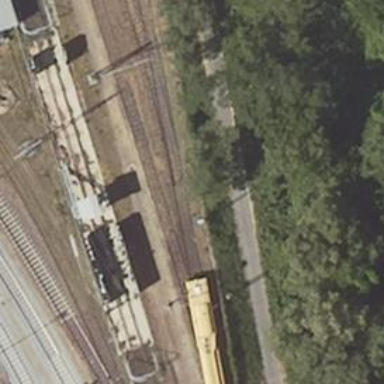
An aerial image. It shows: Railway switch.